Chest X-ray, PA view. Patient: 41 years old, sex M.
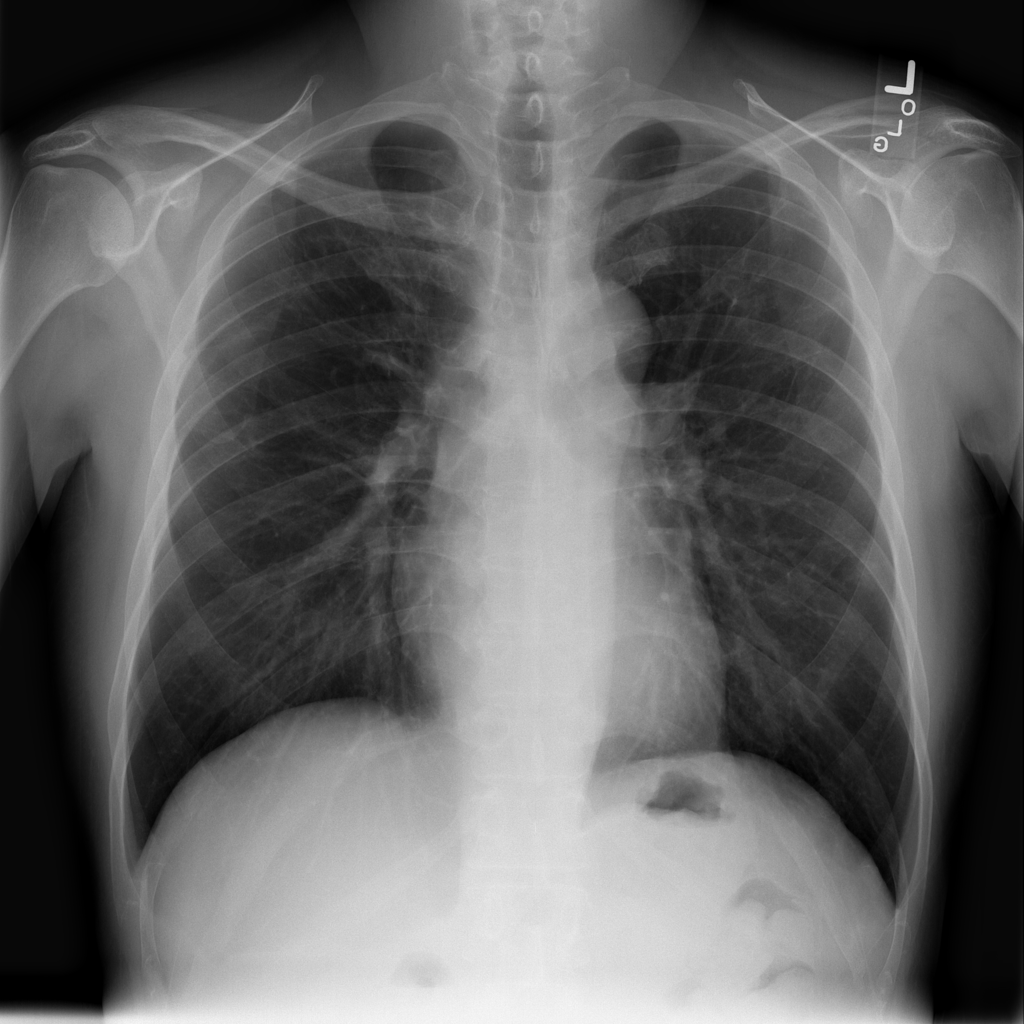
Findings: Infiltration